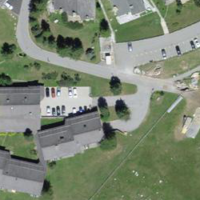
EUNIS habitat code: 26
Species observed at this site:
Euchalcia variabilis
Dolichovespula saxonica